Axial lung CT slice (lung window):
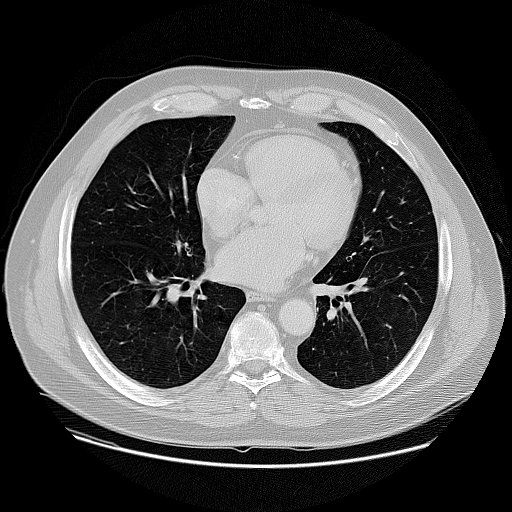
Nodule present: no